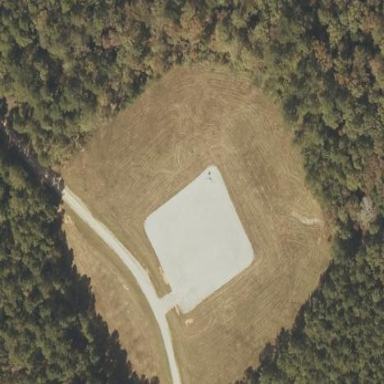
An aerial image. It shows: Image of helipad at airport.